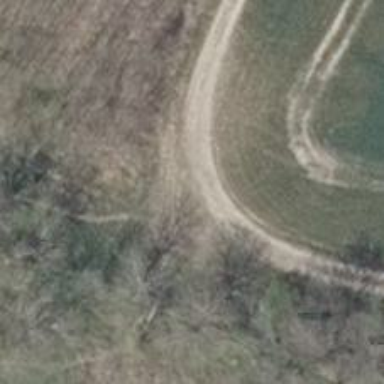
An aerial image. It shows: Sandy track road with grade4 tracktype.